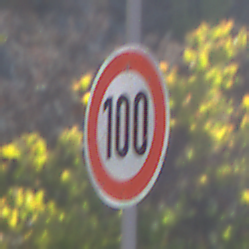
Verkehrszeichen: Geschwindigkeit100
Umgebung: Outdoor, Nature
Tageszeit: MorningAfternoon
Wetter: Clear
Licht: Natural
Jahreszeit: NotSpecified
Kontrast: HighContrast